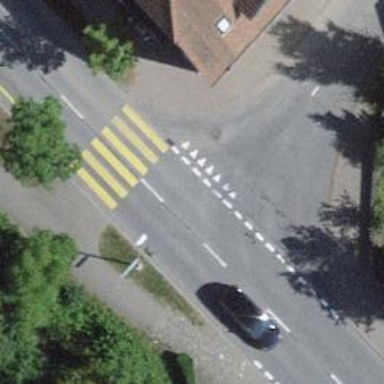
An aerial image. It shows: Road with "give way" sign.